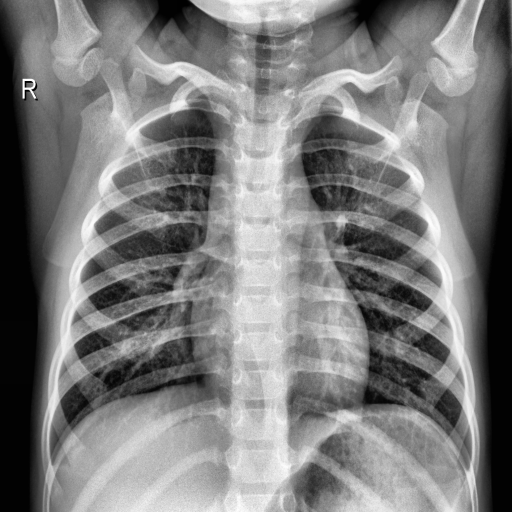
Finding: NORMAL